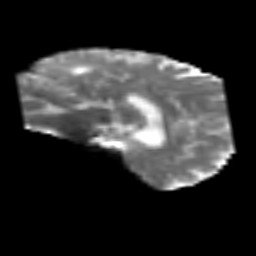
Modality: T2w
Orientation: sagittal
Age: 51
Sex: female
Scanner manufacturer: siemens
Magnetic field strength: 3 T
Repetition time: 3.2 s
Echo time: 0.081 s